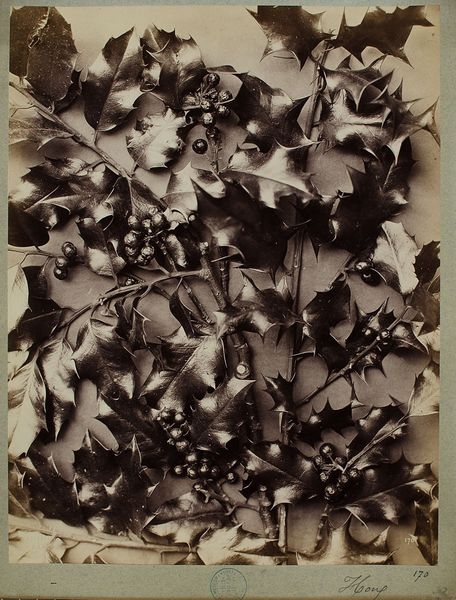
Titel: 170. Houx
Künstler: Constant Alexandre Famin
Standort: Hamburg
Institution: Museum für Kunst und Gewerbe Hamburg
Schlagwörter: blume, pflanzen, frucht, stillleben, vegetation, foto, fotografie, photographie, blumenstillleben, photo, karton, albumin, lichtbild, naturfotografie, sachfotografie, stechpalme, bildwerke, pflanzenabbildung, angewandte und bildende kunst, hessische systematik, früchte, tierfotografie, naturphotographie, tierphotographie, schwarzweißpositivverfahren, silbersalzverfahren, schwarzweißfotografie, objektstudien, sachphotographie, albuminpapier, früchtestillleben, blumenstück